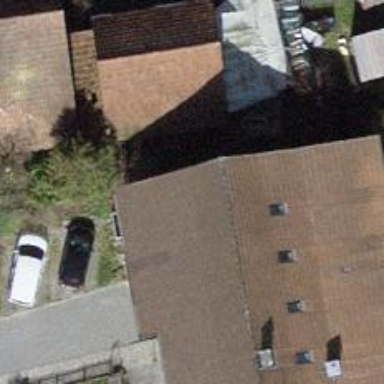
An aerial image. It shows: Shed building.